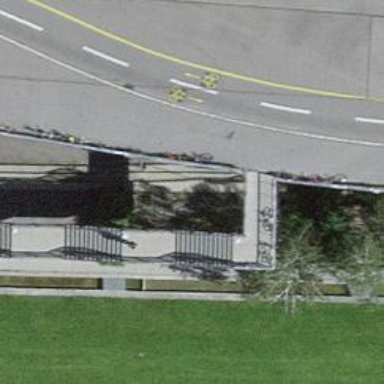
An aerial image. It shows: Concrete steps with ramp.